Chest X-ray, PA view. Patient: 50 years old, sex F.
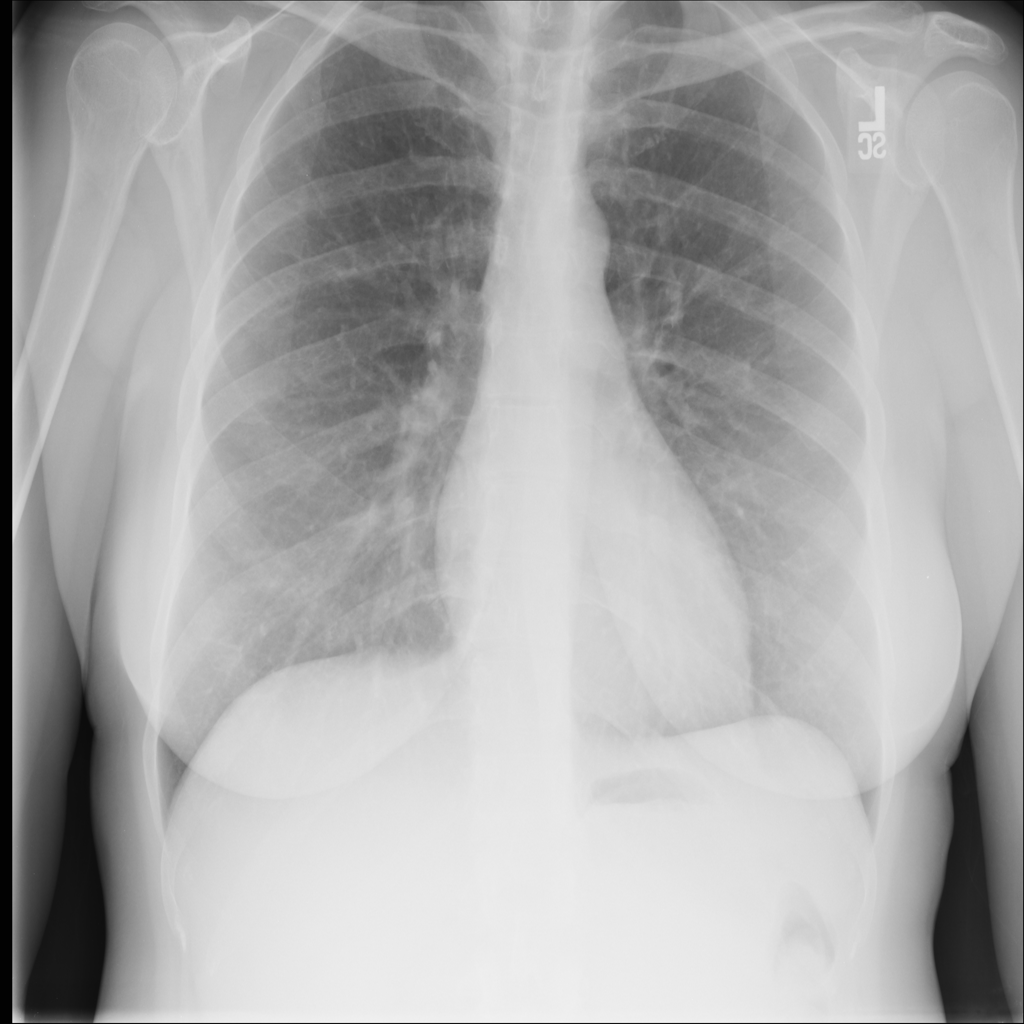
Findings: No Finding